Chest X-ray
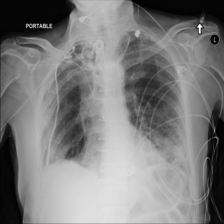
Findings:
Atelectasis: negative
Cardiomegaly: negative
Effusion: negative
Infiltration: negative
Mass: negative
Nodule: negative
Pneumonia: negative
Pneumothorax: positive
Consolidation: negative
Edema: negative
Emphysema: negative
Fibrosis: negative
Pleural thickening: negative
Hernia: negative